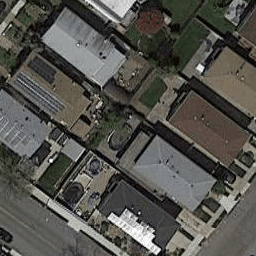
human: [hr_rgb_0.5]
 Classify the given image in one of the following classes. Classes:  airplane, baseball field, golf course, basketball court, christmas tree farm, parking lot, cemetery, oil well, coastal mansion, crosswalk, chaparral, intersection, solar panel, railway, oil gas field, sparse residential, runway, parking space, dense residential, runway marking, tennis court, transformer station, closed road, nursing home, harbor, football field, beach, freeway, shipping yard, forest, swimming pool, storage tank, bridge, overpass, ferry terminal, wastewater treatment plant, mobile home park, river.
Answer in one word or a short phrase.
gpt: dense residential